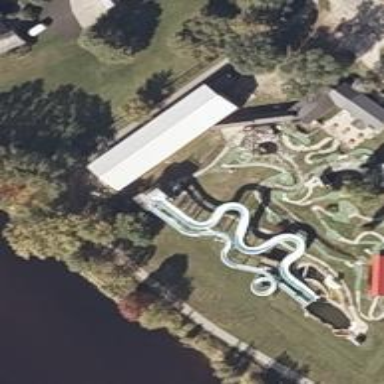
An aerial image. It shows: Water slide attraction.